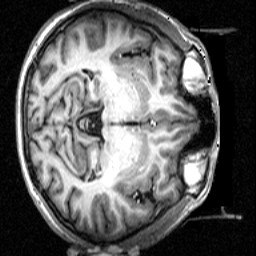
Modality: T1w
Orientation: axial
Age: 25
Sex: male